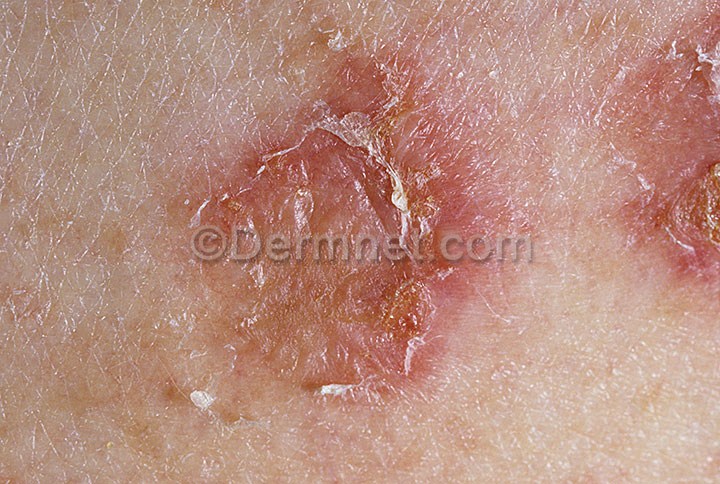
Disease: Bullous Disease Photos